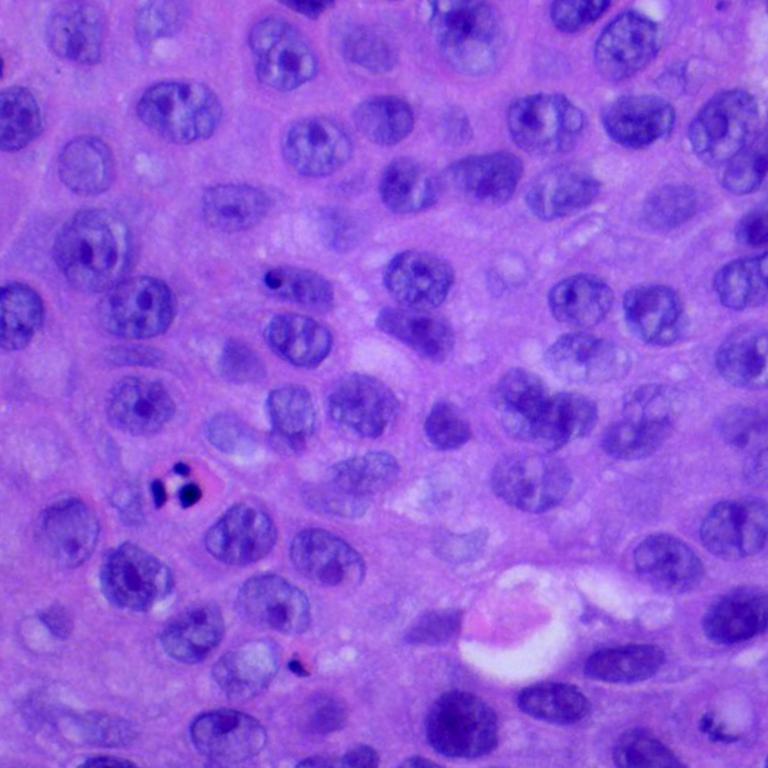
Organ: lung
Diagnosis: squamous carcinomas